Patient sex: M
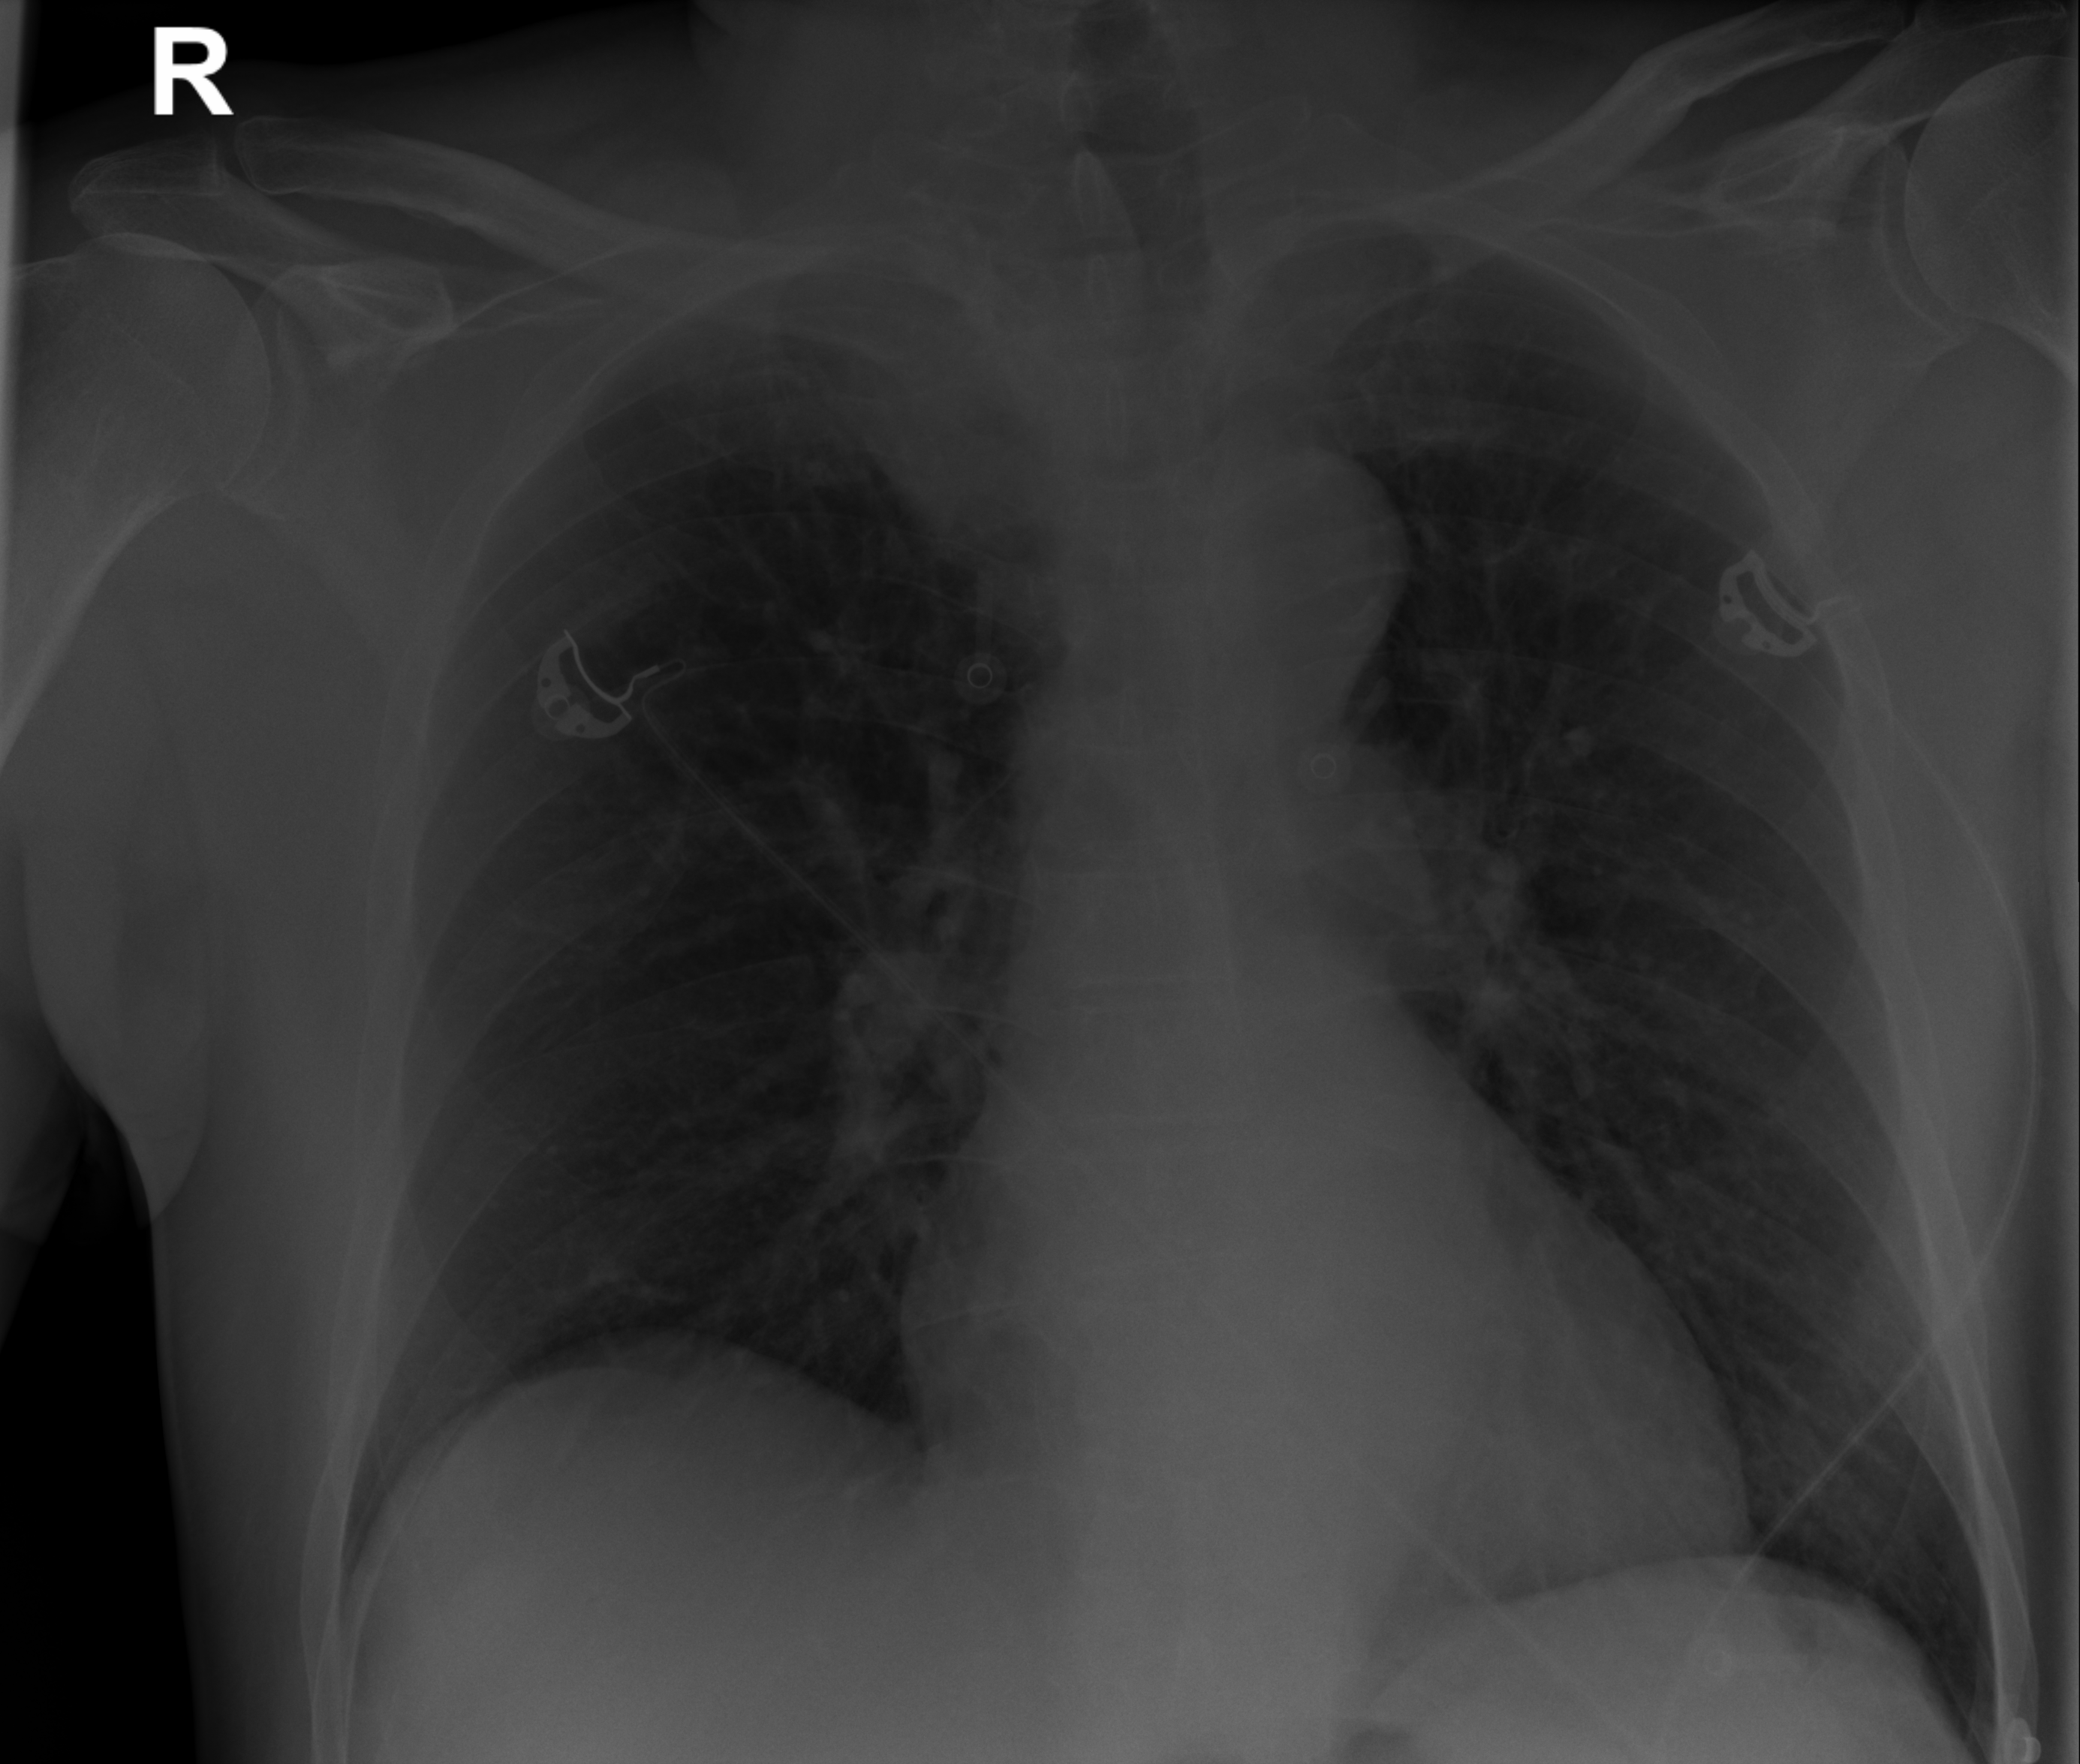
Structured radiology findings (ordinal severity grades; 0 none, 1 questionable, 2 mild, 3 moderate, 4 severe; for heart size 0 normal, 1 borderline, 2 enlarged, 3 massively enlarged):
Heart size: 1
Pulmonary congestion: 2
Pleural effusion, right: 0
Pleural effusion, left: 0
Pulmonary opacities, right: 0
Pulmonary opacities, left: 0
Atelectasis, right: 0
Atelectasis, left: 0